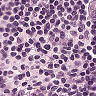
Metastatic tissue present: no